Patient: sex M, age 45
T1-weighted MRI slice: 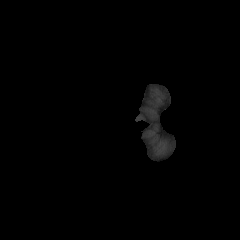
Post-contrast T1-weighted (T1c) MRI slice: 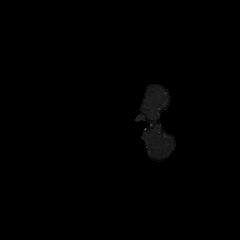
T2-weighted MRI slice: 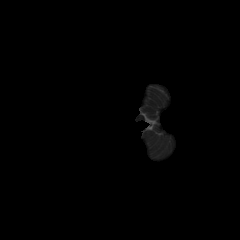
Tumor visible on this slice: no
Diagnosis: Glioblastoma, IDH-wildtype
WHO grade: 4